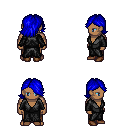
a pixel art fantasy rpg character, male body template, human, dark skin, gray robe, robe skirt, blue swoop hairstyle, brown shoes, four views (front, back, left, right), 2x2 character sprite sheet, small pixel art, hard edges, no anti-aliasing